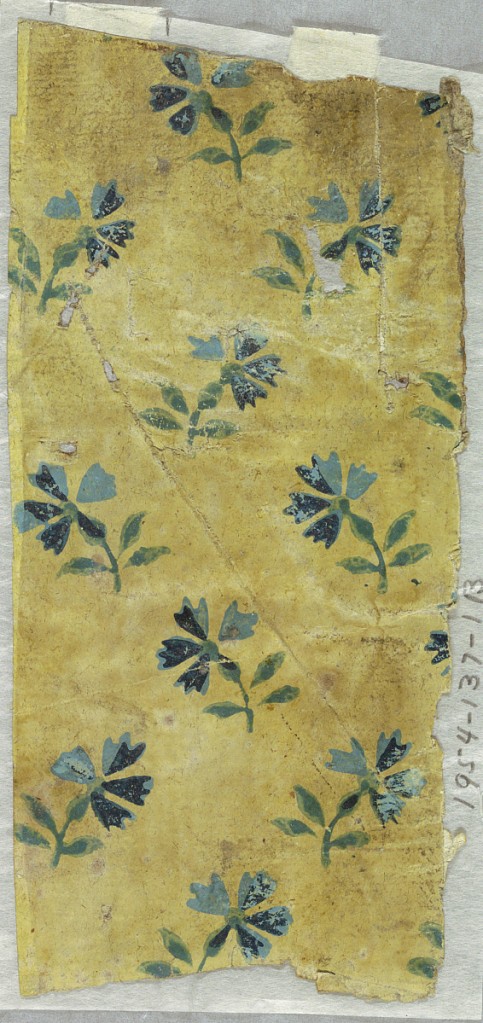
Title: Sidewall - fragment
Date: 1775–80
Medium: Block-printed
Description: "a": Irregular horizontal rectangle. Diagonal rows of small closely spaced blue cornflowers with green leaves and stems; "b": vertical rectangle of same.